Platform: macOS
Application: Arc Browser
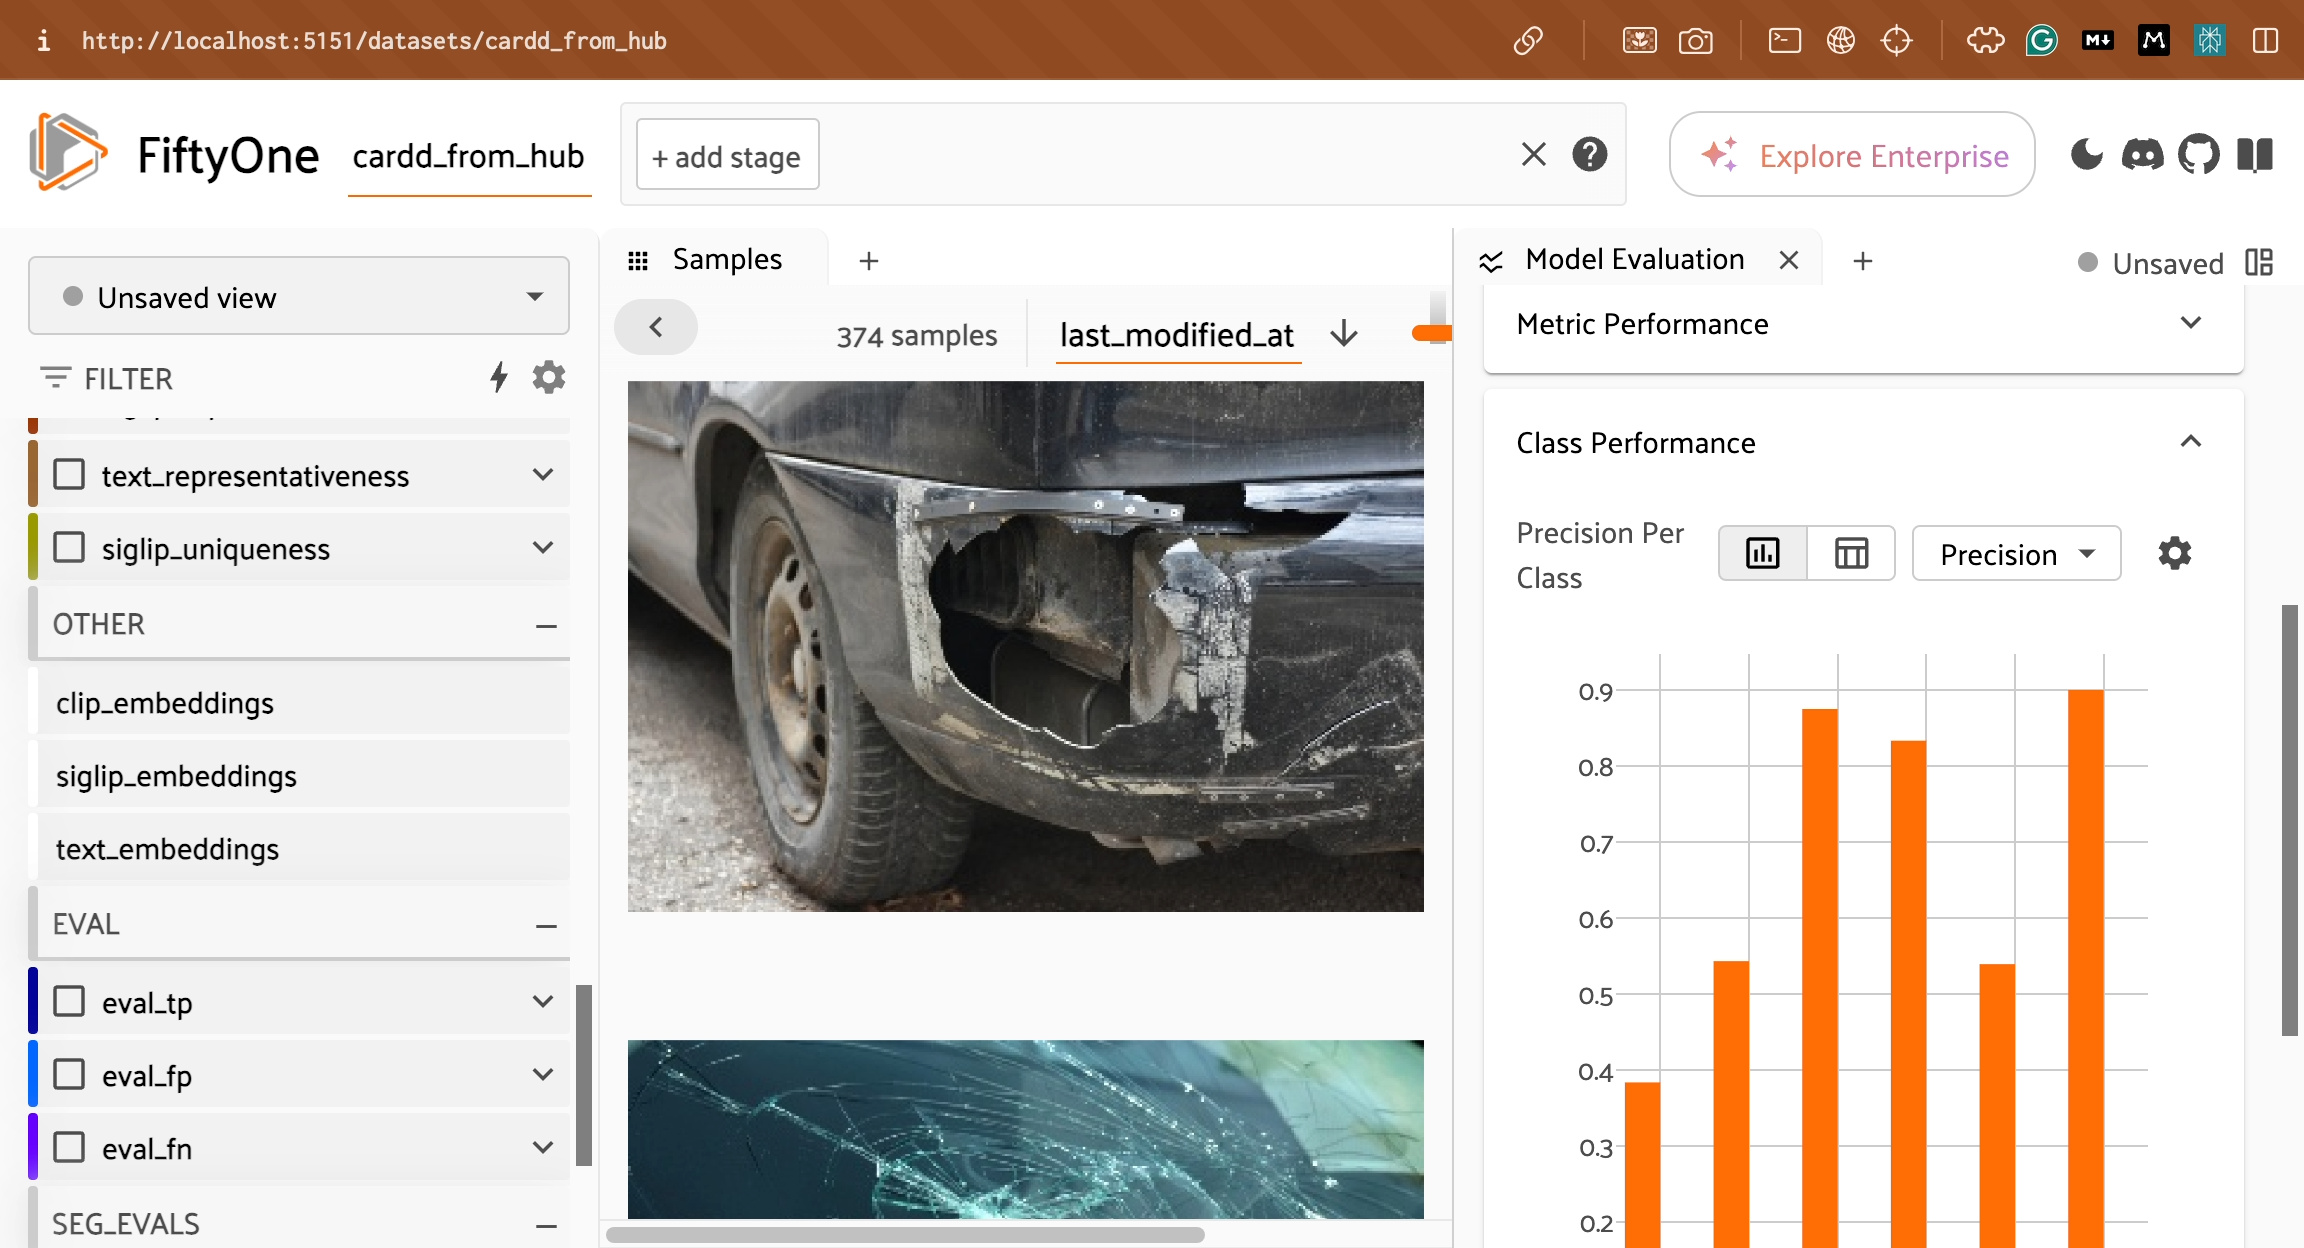
task_description: Open the settings menu in the the per class performance card of the model evaluation panel
action_type: click
element_info: Icon
steps_since_start: 1